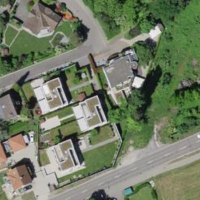
EUNIS habitat code: 55
Species observed at this site:
Orchis purpurea